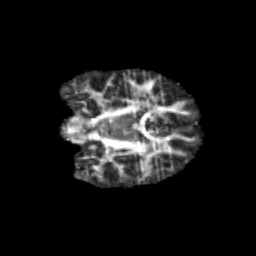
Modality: FA
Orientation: coronal
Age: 9
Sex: male
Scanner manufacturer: siemens
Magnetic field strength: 3 T
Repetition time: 3.8 s
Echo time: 0.07 s